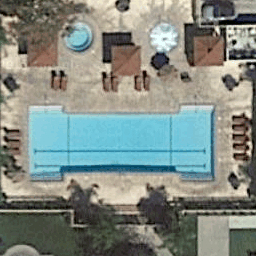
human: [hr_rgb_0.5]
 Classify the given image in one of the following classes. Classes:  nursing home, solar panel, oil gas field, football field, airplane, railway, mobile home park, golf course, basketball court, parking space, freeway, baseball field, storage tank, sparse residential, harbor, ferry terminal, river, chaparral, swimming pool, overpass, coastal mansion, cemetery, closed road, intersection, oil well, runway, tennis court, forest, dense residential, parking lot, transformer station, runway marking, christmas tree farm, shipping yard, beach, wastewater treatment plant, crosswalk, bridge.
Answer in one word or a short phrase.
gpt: swimming pool